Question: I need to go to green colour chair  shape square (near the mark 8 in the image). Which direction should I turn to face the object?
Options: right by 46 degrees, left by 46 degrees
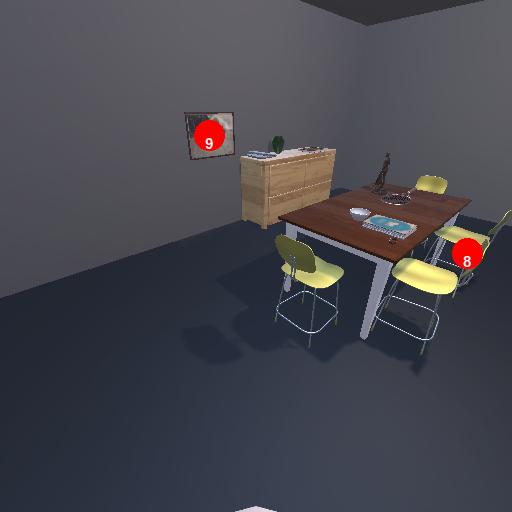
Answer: right by 46 degrees